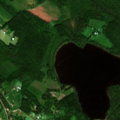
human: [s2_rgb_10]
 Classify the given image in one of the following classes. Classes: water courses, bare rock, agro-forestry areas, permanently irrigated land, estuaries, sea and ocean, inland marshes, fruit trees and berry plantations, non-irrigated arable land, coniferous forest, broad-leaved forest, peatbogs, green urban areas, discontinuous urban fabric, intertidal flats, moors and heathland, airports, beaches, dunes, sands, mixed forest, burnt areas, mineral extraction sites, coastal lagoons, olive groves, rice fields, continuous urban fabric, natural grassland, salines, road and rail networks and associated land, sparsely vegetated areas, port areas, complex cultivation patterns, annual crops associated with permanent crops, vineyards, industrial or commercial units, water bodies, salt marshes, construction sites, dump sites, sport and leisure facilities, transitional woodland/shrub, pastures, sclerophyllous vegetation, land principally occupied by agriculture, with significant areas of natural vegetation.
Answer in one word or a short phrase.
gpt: broad-leaved forest, mixed forest, water bodies